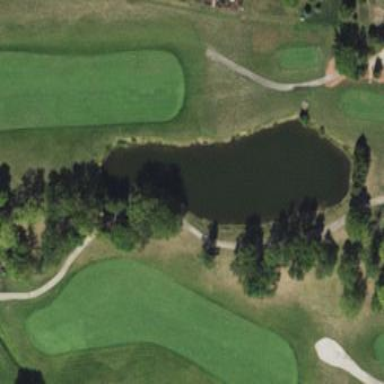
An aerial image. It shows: Picturesque scene of golf course with lateral water hazard.